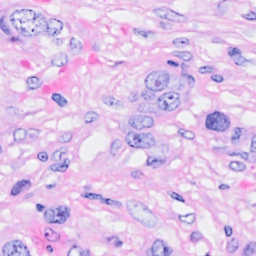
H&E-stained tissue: Breast